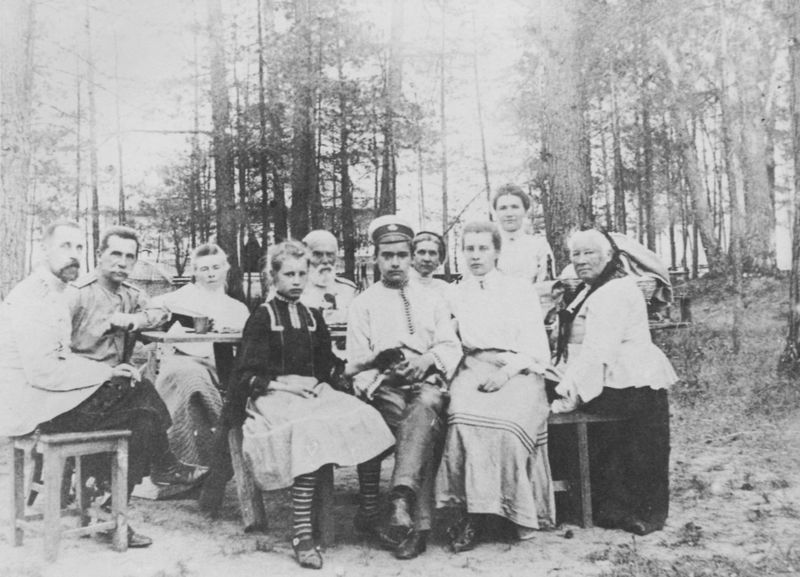
Titel: Das gesellschaftliche Leben im russischen Landhaus
Künstler: Russischer Photograph
Schlagwörter: mann, weiß, bäume, frauen, menschen, mädchen, frau, hell, kleid, licht, männer, schwarz, stuhl, tisch, park, rock, bart, mütze, schnurrbart, alte, gruppenporträt, porträt, sonne, familie, kind, prtrait, wald, kinder, jungen, russland, bank, hocker, schemel, tannen, chair, hat, men, white, women, black, chairs, dresses, portrait, table, woman, freizeit, halstuch, junge, foto, fotografie, schwarzweiß, uniform, gruppenbild, photo, wood, student, man, tree, boy, familienbild, forest, schüler, children, zar, großmutter, family, pants, shoe, gruppenfoto, forrest, matrosenmütze, huas, photography, russia, boys, chaire, coniferous, family portrait, fotorock, groupportrait, russische uniform